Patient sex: M
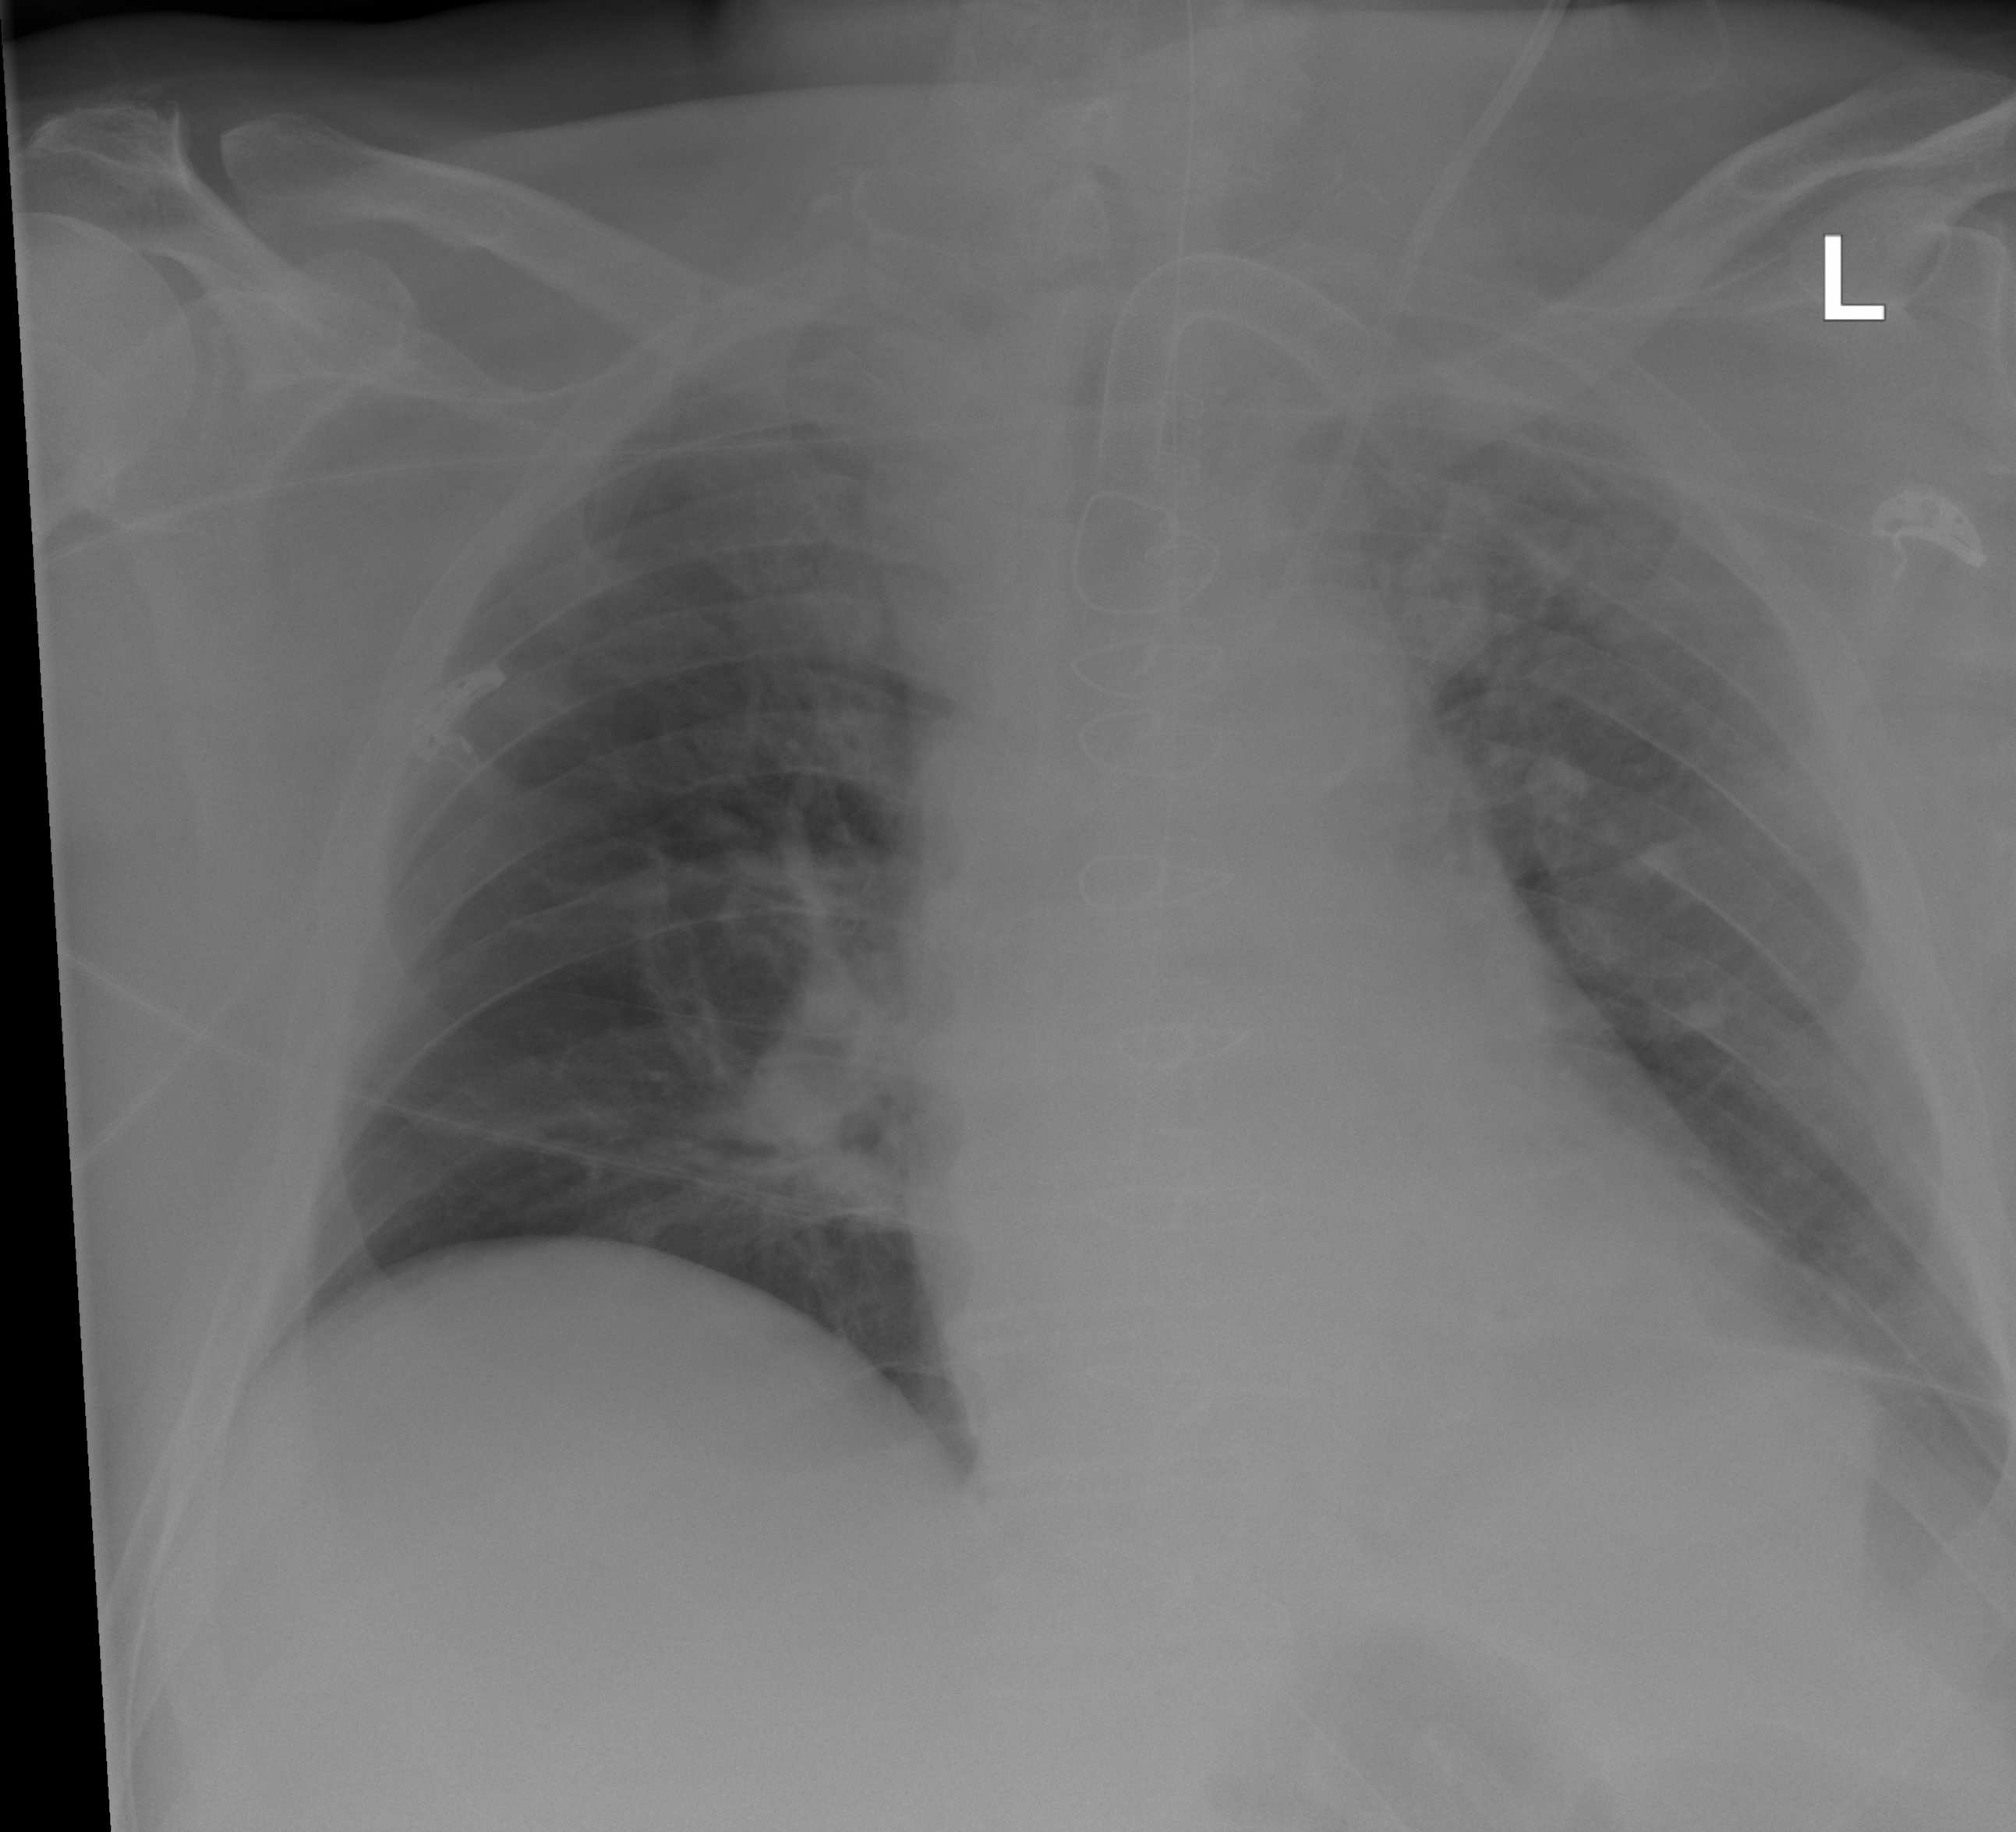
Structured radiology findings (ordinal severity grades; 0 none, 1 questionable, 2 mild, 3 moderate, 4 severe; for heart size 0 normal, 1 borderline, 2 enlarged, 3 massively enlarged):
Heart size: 2
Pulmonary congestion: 2
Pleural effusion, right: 0
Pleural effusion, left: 2
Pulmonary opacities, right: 0
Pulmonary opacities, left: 0
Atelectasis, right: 2
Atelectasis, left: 2